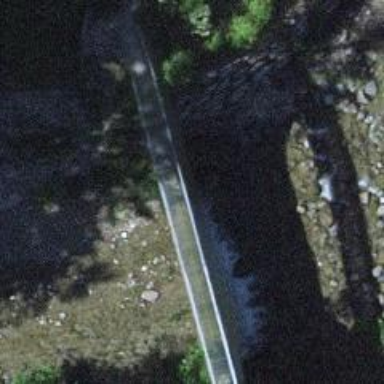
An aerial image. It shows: Check dam beside retaining wall.